Question:
Here's the image of my code. And the image I am trying to access via code is black and white.
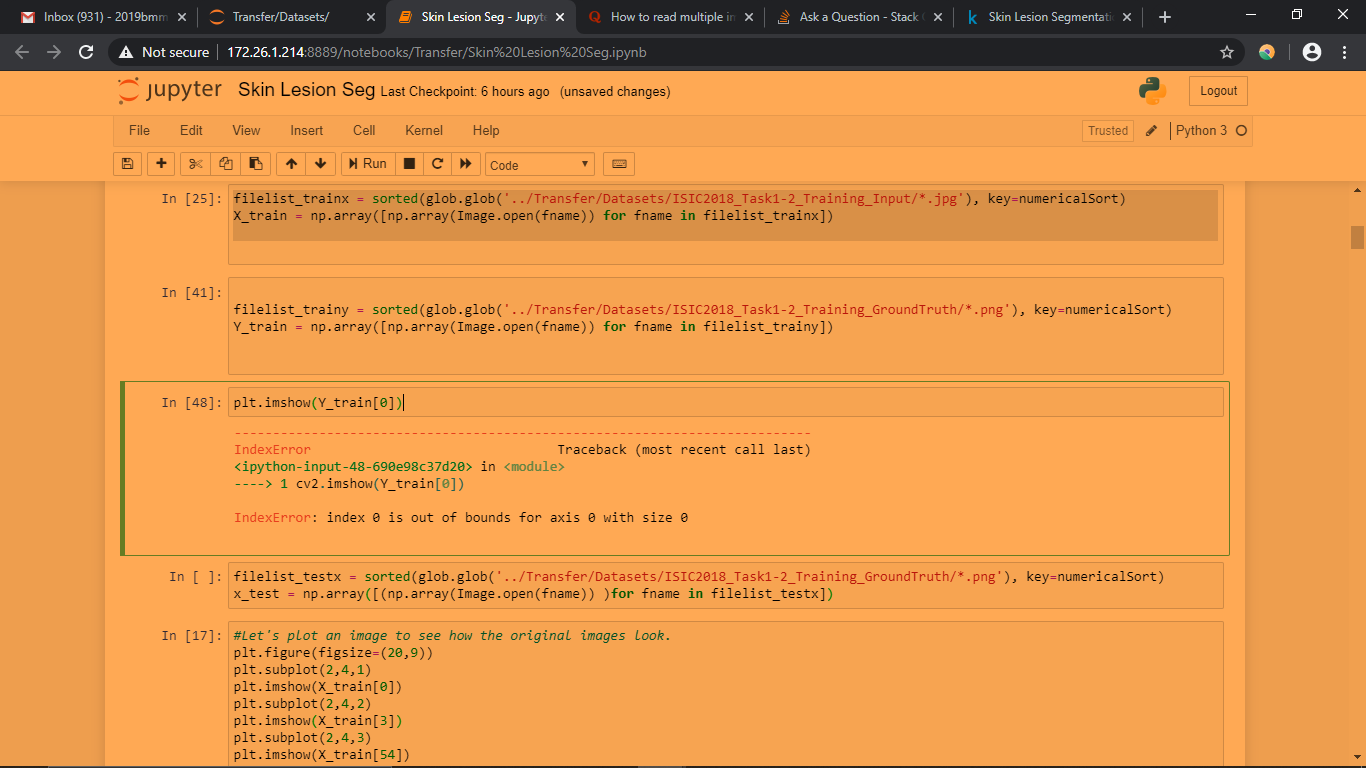
Answer: You can try to check if Y_train is not an empty list and if so then get the first element
'''
Y_train[0] if len(Y_train) > 0 else None
'''
Because it seems from your code that it's empty.